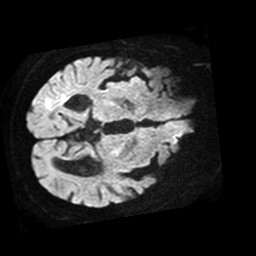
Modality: TRACE
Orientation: axial
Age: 79
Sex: male
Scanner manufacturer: philips
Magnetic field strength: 1.5 T
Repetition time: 3.828 s
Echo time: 0.09411 s